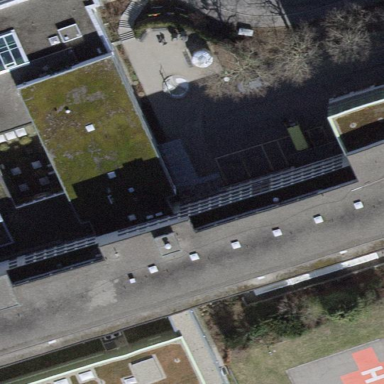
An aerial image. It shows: Hospital building.